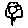
Label: flower